Brain MRI, t1w sequence, axial 2D slice.
Patient: age 34, sex M, weight 95 kg, height 1.95 m
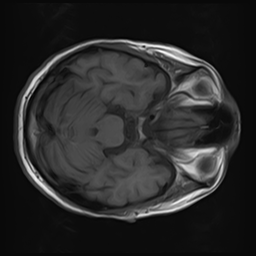